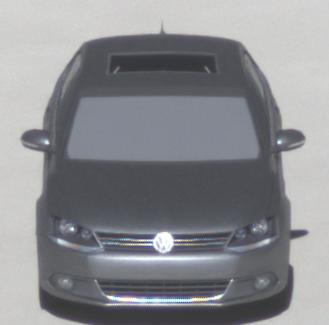
Make: VW
Model: Jetta 1.2 TSI
Detailed model: Jetta (IV)
Model produced from: 2011/01
Model produced until: 2014/08
Doors: 4
Color: gray
Road condition: dry road
Daytime: midday
Contrast: high contrast